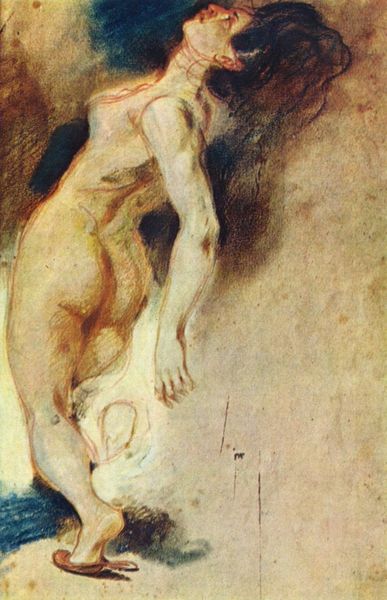
Titel: Tod des Sardanapal (Studie)
Künstler: Eugène Delacroix
Standort: Paris
Institution: Musée du Louvre
Schlagwörter: akt, blau, dunkel, gemälde, hand, haut, himmel, kopf, körper, nackt, schatten, weiß, aquarell, gelb, ocker, bewegung, braun, brust, busen, finger, frau, haar, hell, hintergrund, licht, mund, nase, profil, rücken, schwarz, skizze, zeichnung, rot, tuch, beige, muster, tanz, arm, augen, gesicht, inkarnat, lang, stehen, tod, tot, hals, gehen, boden, figur, haare, person, gebeugt, locken, beine, bein, brüste, füße, gesäß, hintern, rückenansicht, papier, haltung, schuhe, studie, laufen, farbe, vergilbt, ausdruck, detail, sandalen, ellenbogen, wade, fallen, nackig, arsch, popo, schraffur, gebogen, rückenstück, wirr, schuh, entwurf, tinte, flecken, pantoffel, puschen, sandale, schlappen, sterben, leid, lust, fall, rötel, entwur, gewellt, hinterteil, hautfarben, gekrümmt, latschen, stolpern, gewischt, dtail, ausdruckslos, schlappe, germälde, po, 1900, 1840, delacoix, leerstellen, gewisch